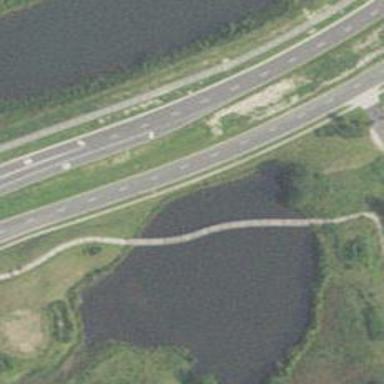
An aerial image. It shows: Footway bridge.